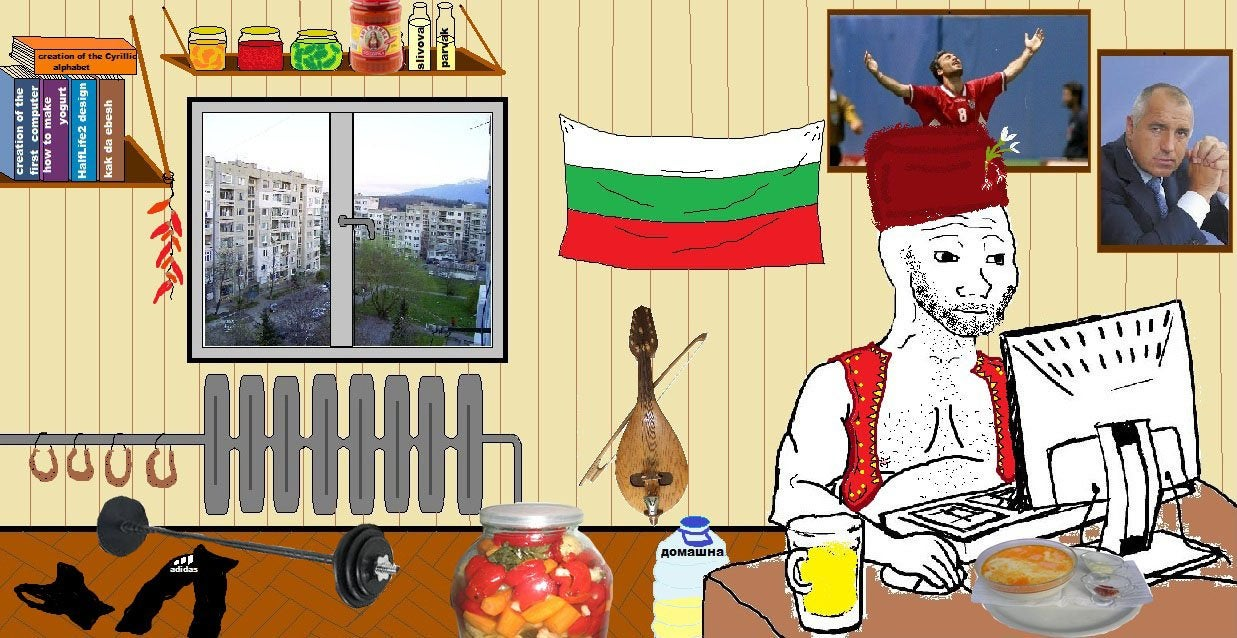
Label: 5_Wojak_with_Background